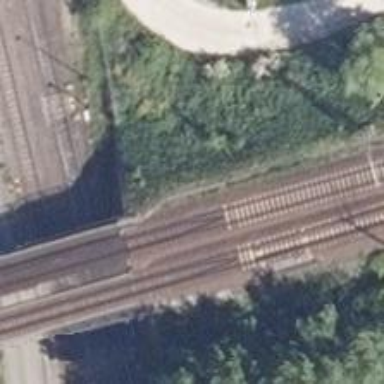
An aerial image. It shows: Railway track with contact line for electrification.